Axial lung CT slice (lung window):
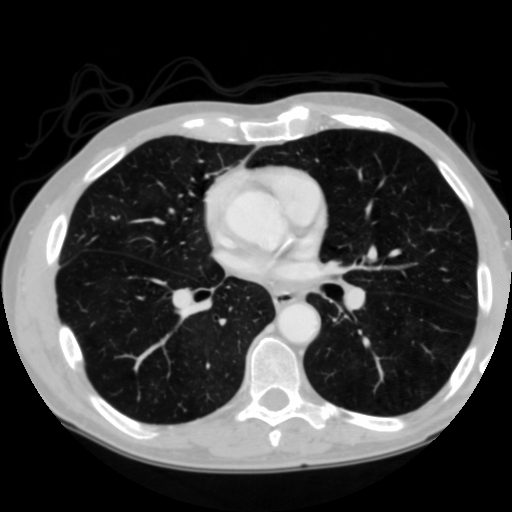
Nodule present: no